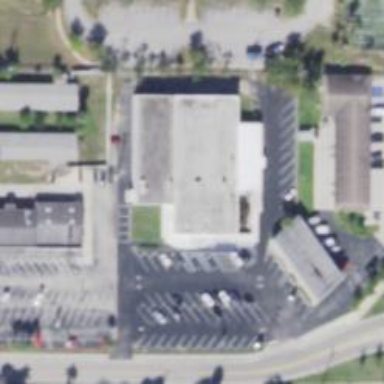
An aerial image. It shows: Building housing bowling alley.